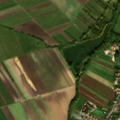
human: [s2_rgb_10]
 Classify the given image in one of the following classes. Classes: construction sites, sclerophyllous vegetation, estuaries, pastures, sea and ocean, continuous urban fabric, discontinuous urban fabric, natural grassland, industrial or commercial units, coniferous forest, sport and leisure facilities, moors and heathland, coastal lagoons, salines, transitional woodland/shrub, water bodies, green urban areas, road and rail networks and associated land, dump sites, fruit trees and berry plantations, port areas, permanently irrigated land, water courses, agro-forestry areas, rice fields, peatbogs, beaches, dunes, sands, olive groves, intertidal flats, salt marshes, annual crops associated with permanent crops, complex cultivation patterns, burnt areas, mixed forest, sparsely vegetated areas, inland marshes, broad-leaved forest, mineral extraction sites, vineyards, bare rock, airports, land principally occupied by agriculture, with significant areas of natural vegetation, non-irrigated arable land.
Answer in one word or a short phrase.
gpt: discontinuous urban fabric, non-irrigated arable land, vineyards, land principally occupied by agriculture, with significant areas of natural vegetation